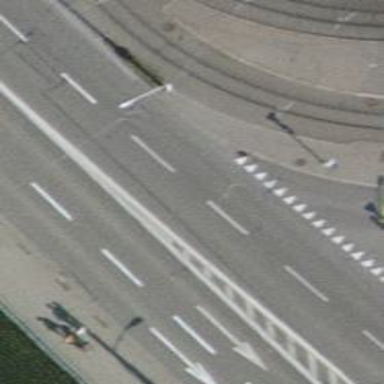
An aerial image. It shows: Primary highway with asphalt surface. It has trolley wires installed.